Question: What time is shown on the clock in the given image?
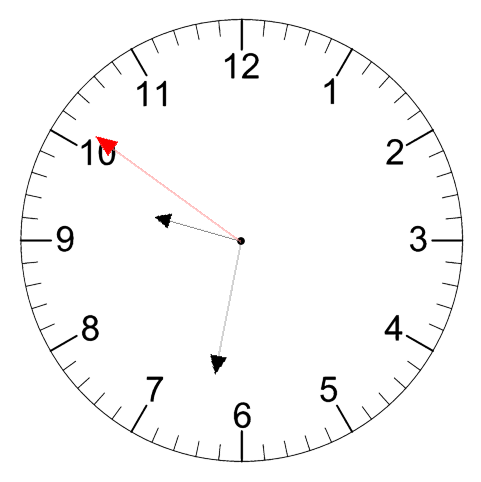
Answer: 09:31:51